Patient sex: M
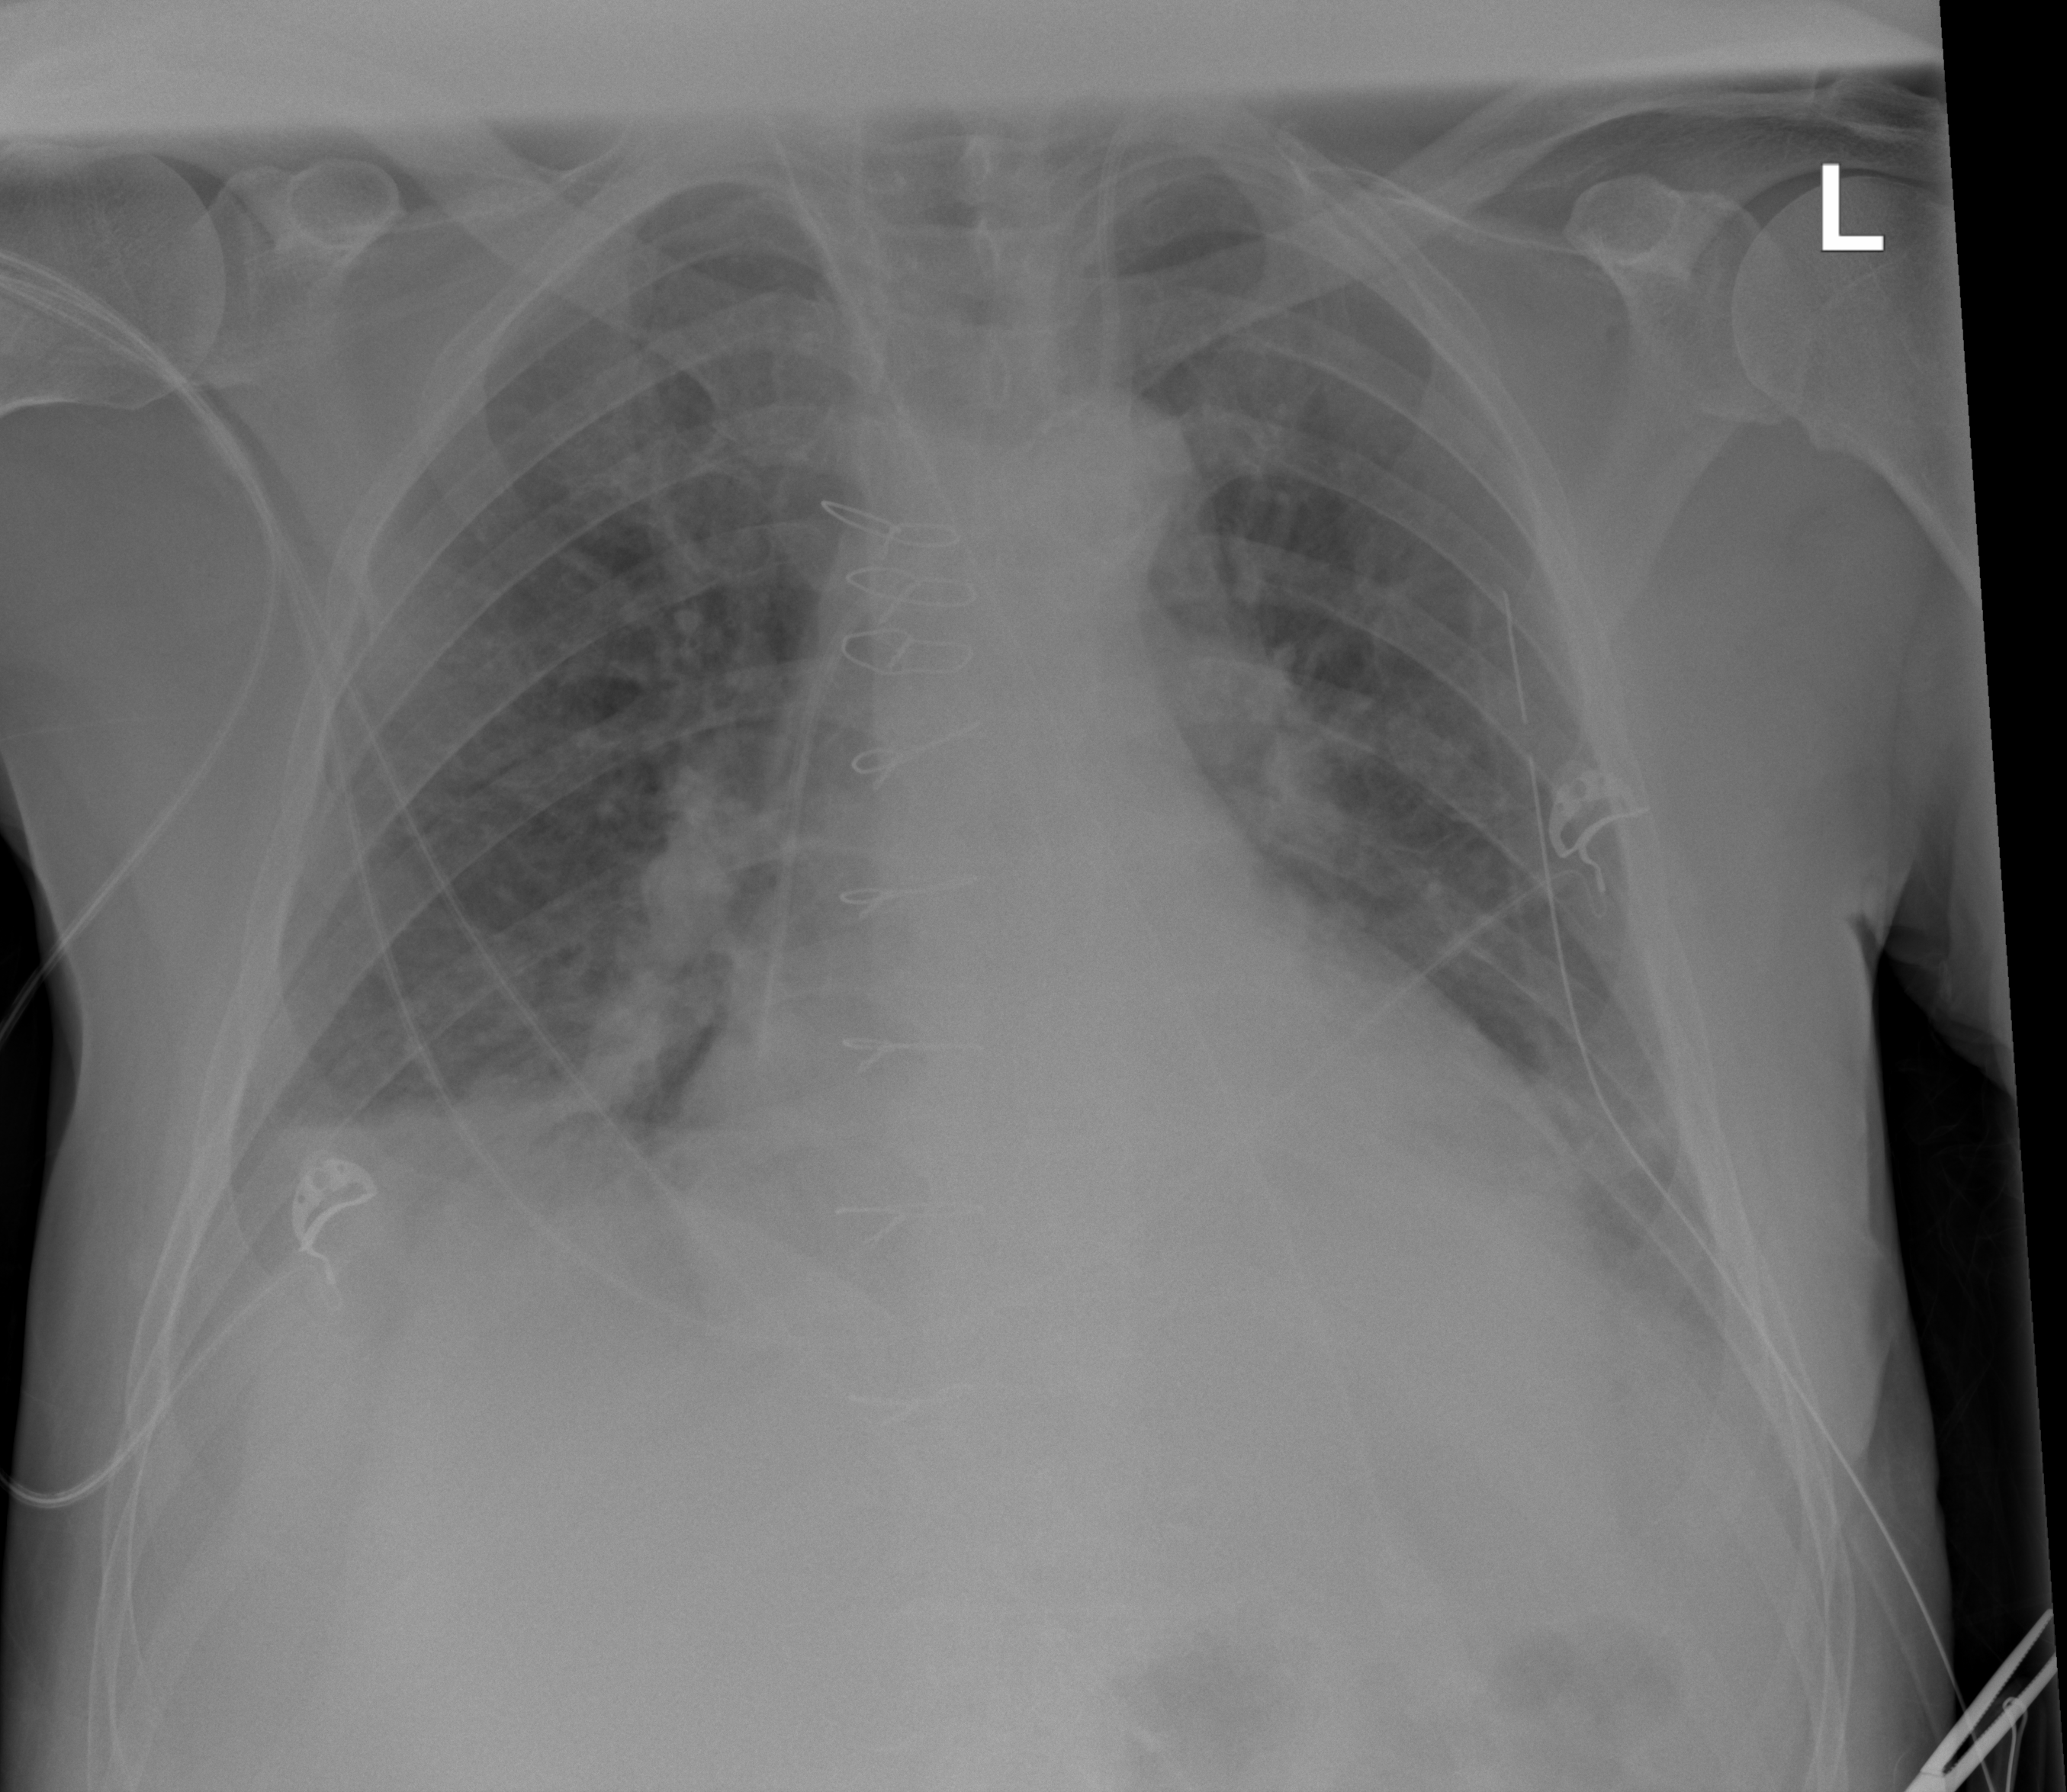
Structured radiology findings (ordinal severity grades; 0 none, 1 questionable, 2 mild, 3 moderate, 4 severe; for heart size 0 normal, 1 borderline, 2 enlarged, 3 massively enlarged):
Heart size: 2
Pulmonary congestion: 0
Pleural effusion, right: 2
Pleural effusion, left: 0
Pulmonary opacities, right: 0
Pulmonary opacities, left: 0
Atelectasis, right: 2
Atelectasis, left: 2